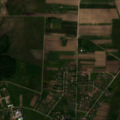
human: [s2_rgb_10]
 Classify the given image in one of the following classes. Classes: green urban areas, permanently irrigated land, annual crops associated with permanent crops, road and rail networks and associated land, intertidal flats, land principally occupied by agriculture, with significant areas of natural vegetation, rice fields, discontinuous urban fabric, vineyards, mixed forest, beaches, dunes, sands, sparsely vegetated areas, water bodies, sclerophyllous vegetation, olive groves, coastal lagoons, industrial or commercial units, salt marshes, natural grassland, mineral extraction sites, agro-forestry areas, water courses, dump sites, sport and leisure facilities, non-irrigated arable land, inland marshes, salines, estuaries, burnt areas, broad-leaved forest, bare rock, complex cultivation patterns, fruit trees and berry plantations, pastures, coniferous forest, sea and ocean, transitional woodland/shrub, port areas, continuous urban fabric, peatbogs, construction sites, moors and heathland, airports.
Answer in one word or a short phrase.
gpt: discontinuous urban fabric, non-irrigated arable land, pastures, complex cultivation patterns, broad-leaved forest